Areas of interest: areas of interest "Xinyuan Motor Vehicle Inspection Station"
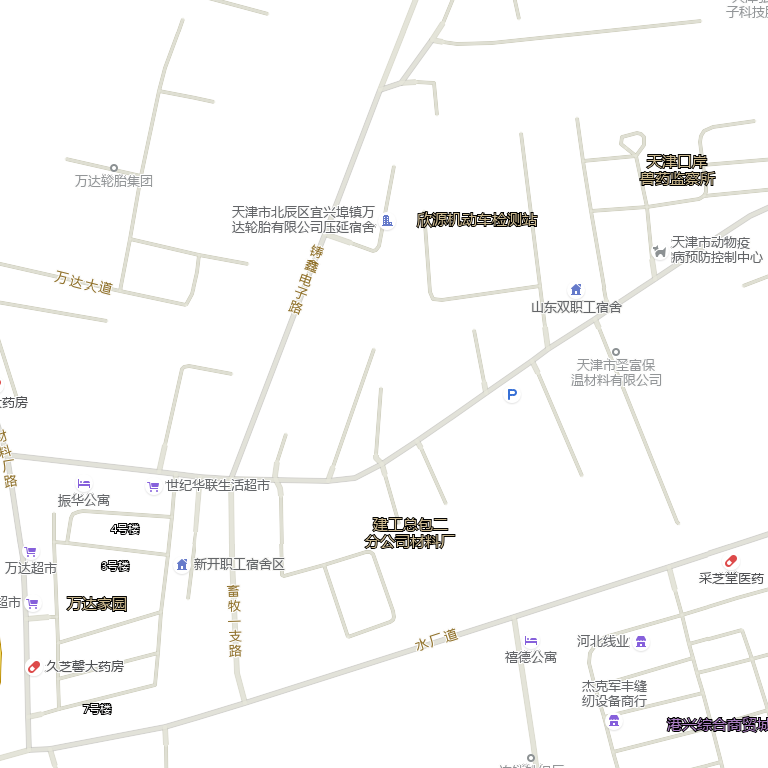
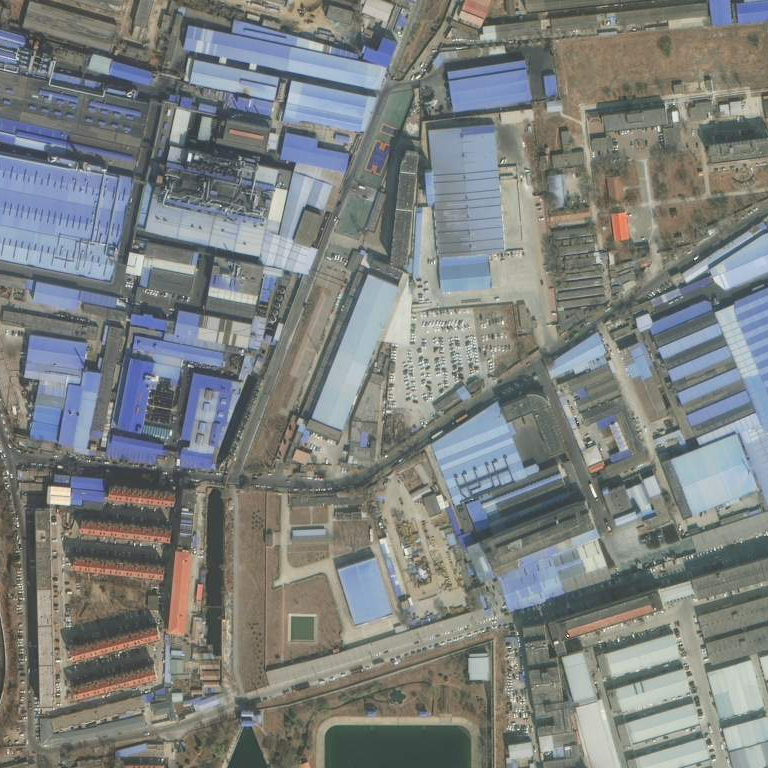